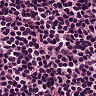
Metastatic tissue present: no